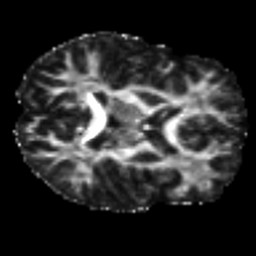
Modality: FA
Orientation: axial
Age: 25
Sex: female
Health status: ill
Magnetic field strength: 3 T
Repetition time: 8.4 s
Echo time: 0.0926 s